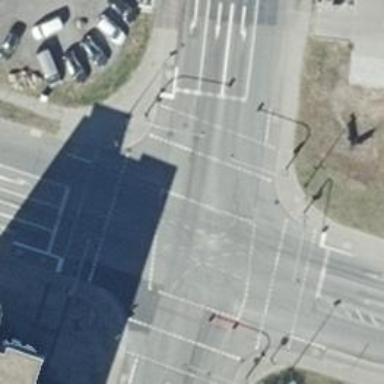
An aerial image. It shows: Road with traffic signals at the crossing.